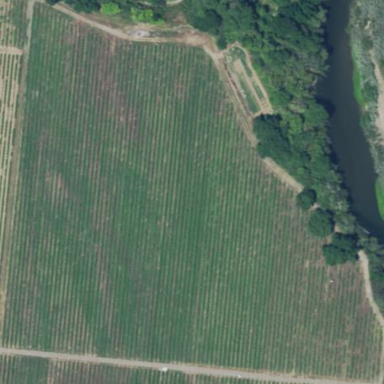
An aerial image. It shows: Vineyard with grape crops.